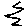
Label: zigzag